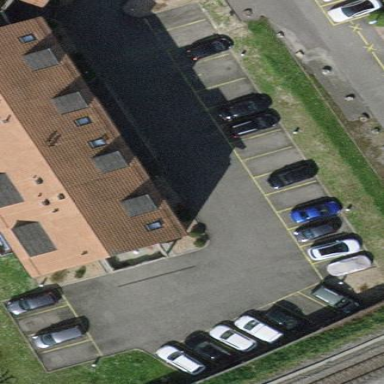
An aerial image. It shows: Parking available on the street side.